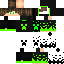
A male skeleton skin with dark skin, wearing brown long hair dressed in a green_skin hoodie and black pants, featuring a closed mouth.